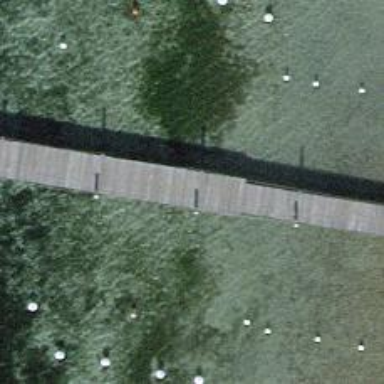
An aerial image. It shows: Man-made pier.